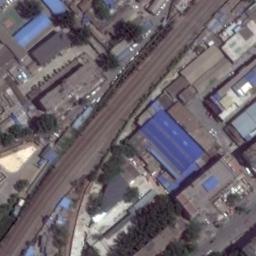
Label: railway